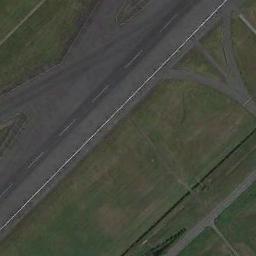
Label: runway